Field crop: maize
Growth stage: 1
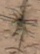
Species: lolium